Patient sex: M
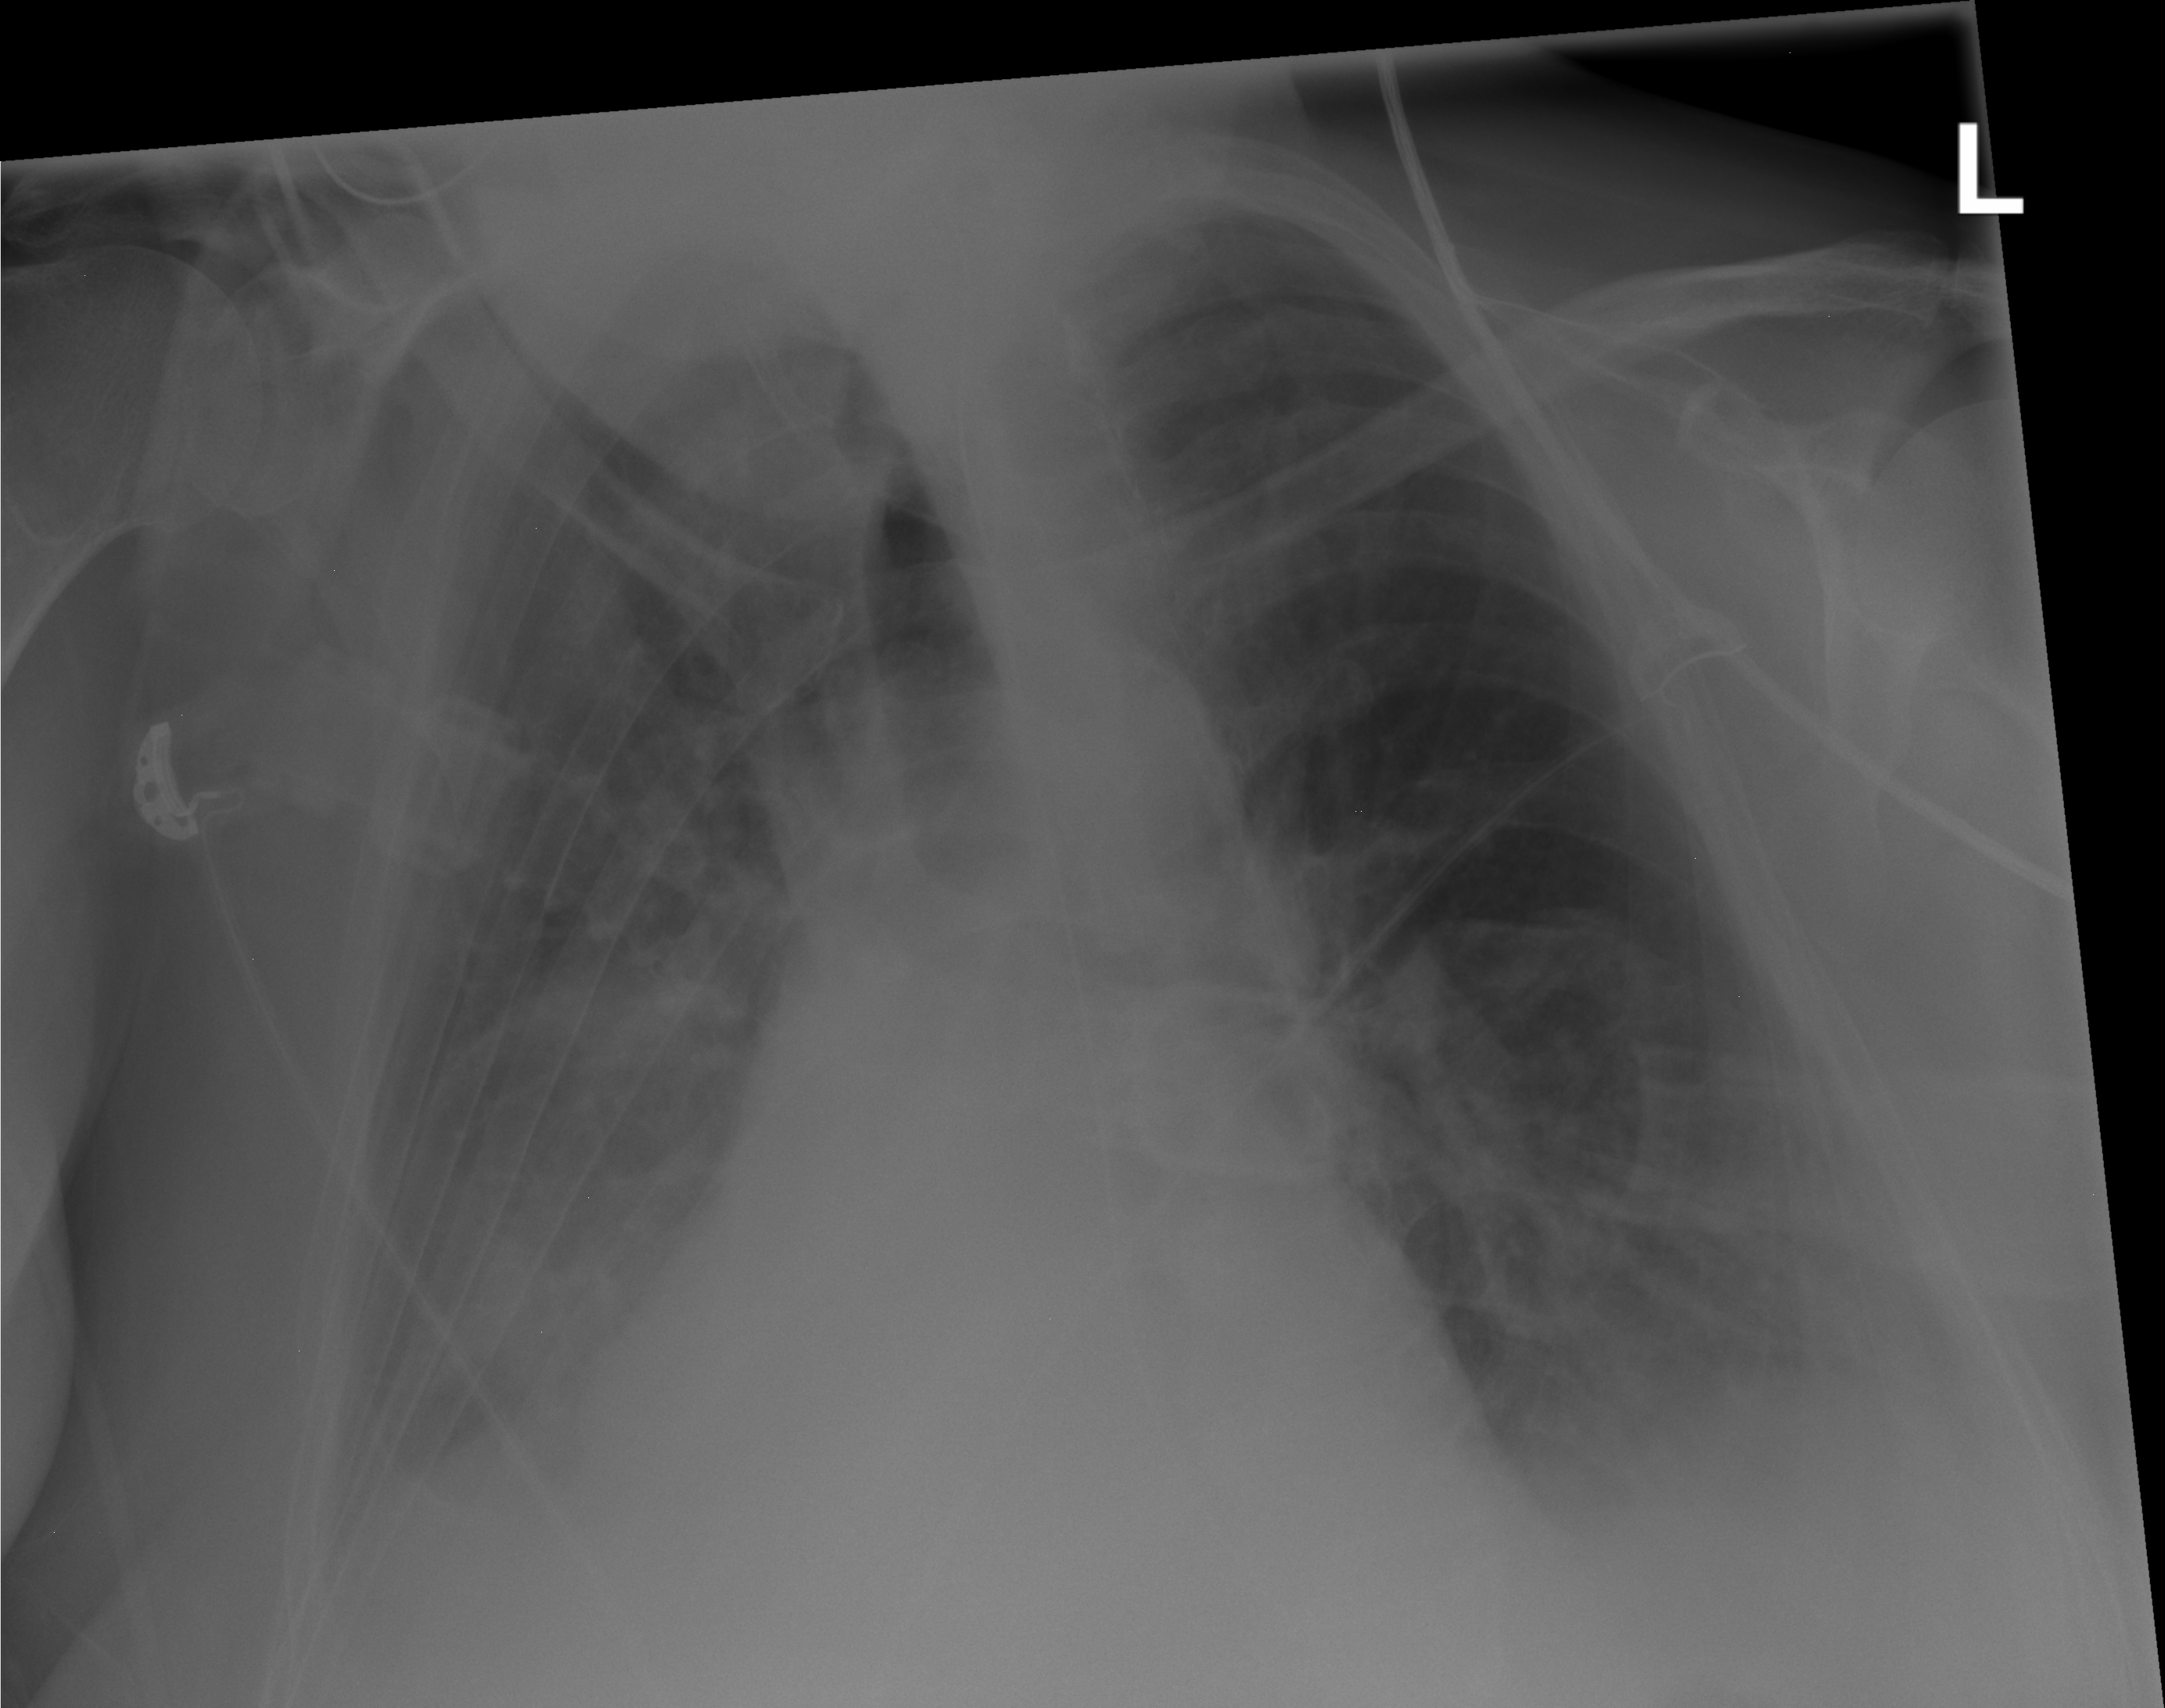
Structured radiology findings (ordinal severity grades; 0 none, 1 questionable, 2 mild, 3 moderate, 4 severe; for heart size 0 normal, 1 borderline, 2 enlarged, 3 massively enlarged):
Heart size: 1
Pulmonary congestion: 2
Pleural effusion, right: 3
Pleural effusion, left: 3
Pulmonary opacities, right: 1
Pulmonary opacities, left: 1
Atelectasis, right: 2
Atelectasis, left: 2